Question: How id this symbol done? " I have the right facing version of it. I can't do the left facing one. It's not the greater than or lesser than arrow keys on the board.
I also tried '""'

"
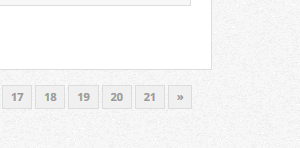
Answer: " is a "left-pointing double angle quotation mark"
You should be able to represent it using:
'''
"
'''
Which makes the right-pointing version:
'''
"
'''
(Alternatively, you can just copy-and-paste in many places where its right be needed)